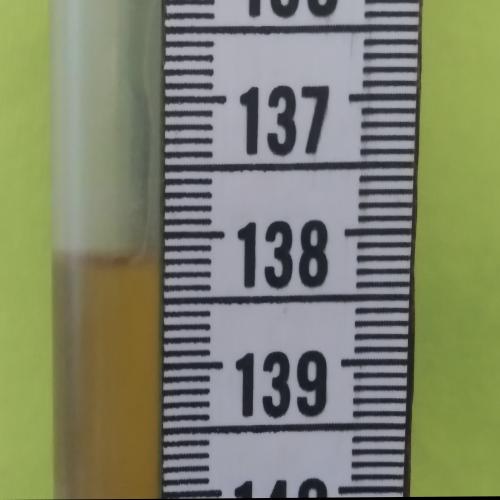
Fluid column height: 138.2 cm